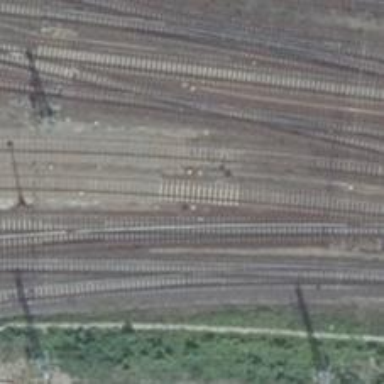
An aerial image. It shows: Railway signal.